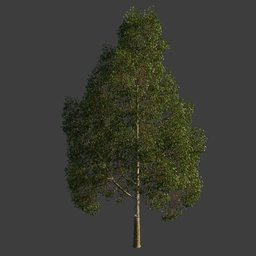
Label: nature